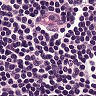
Metastatic tissue present: no